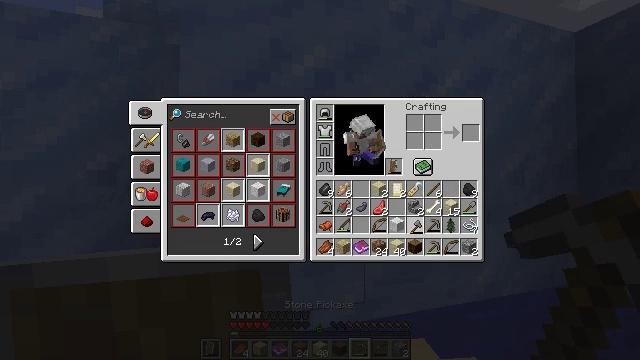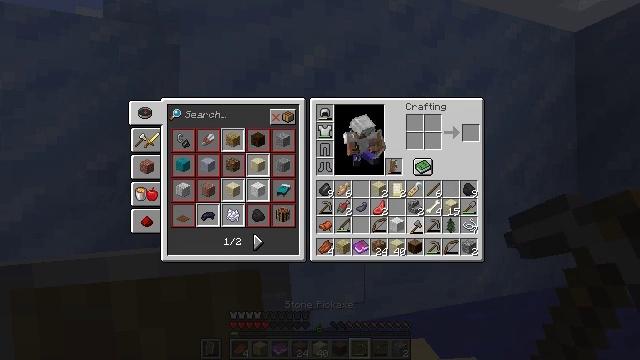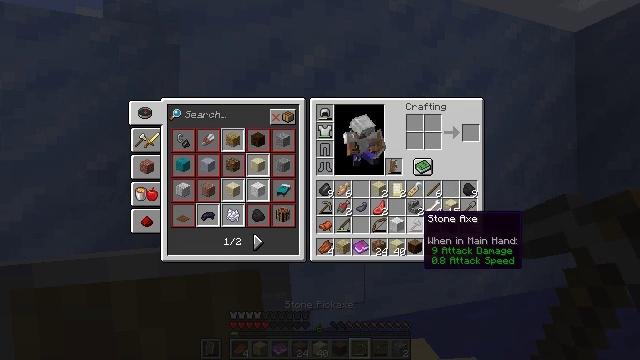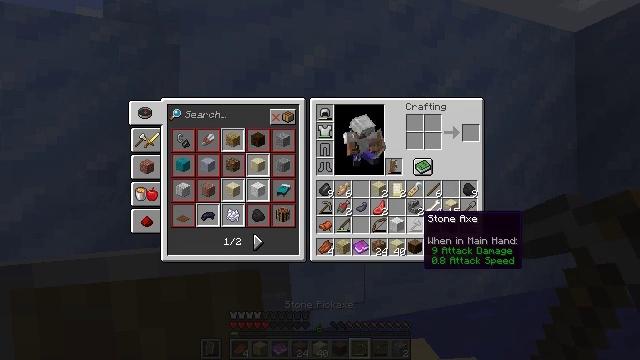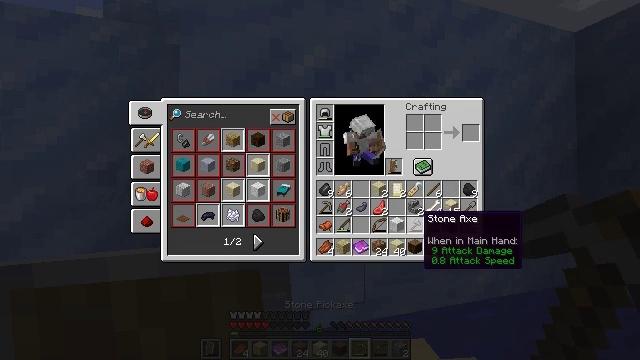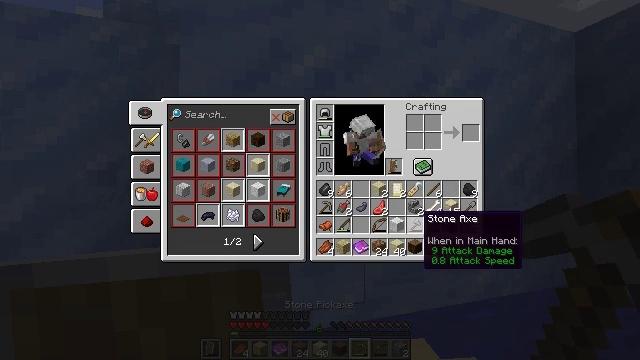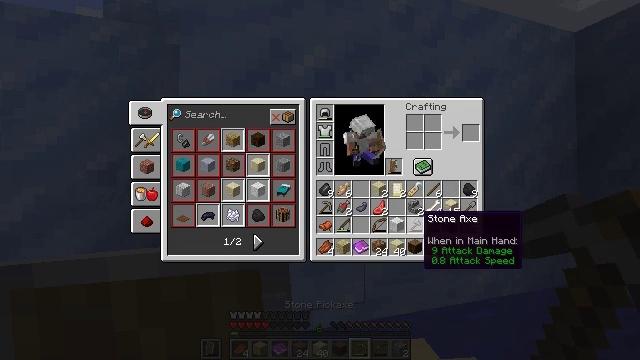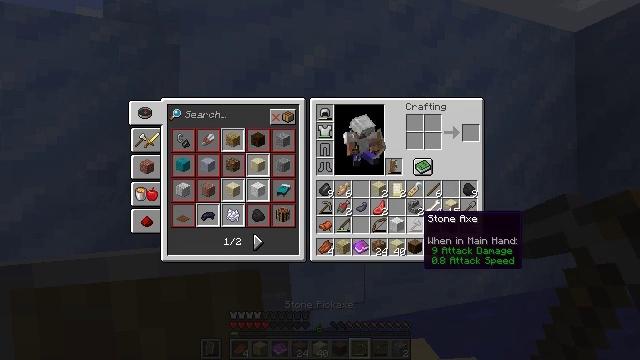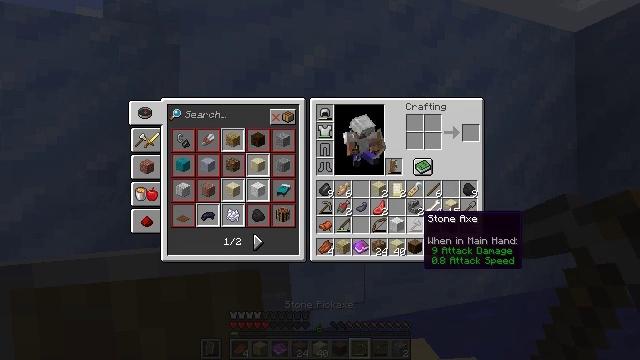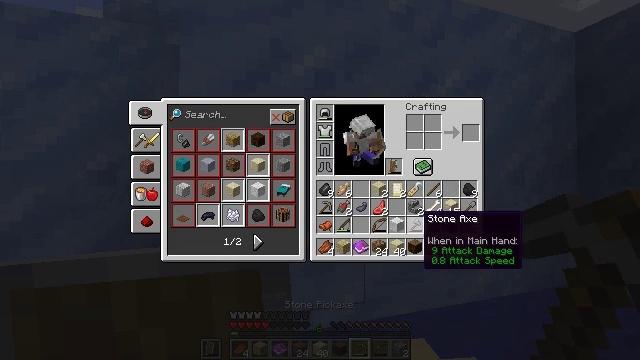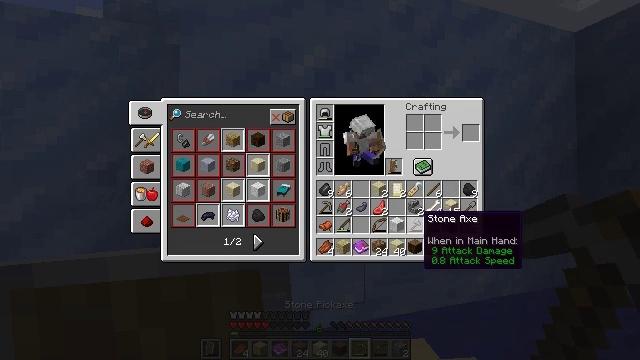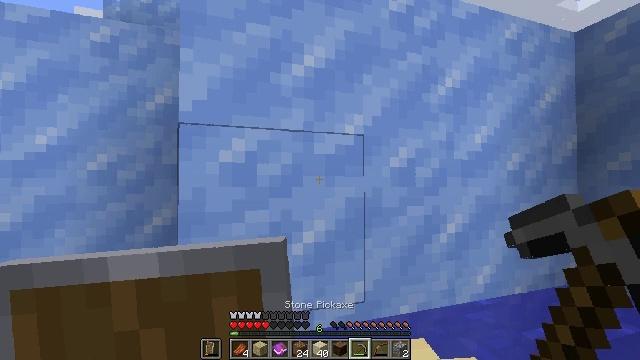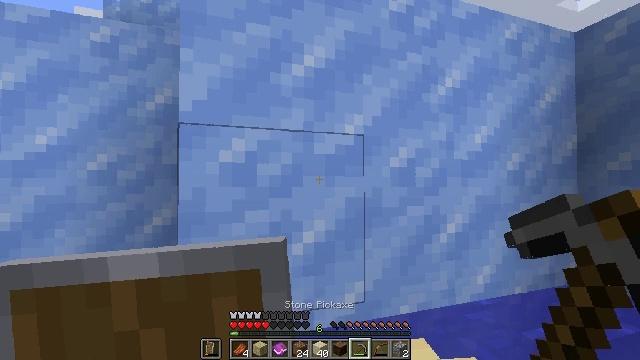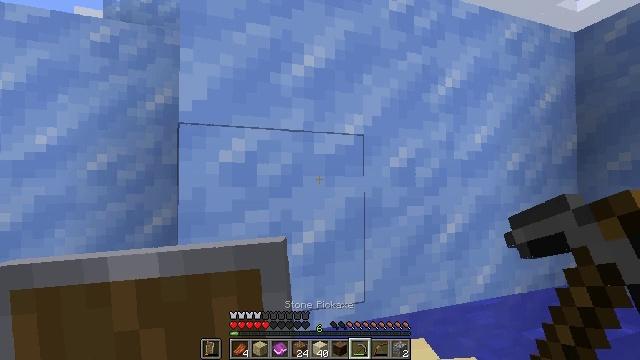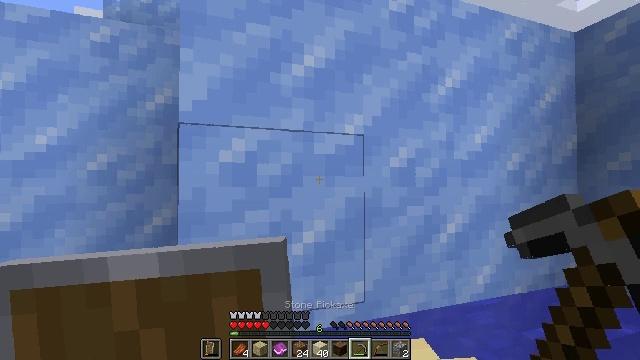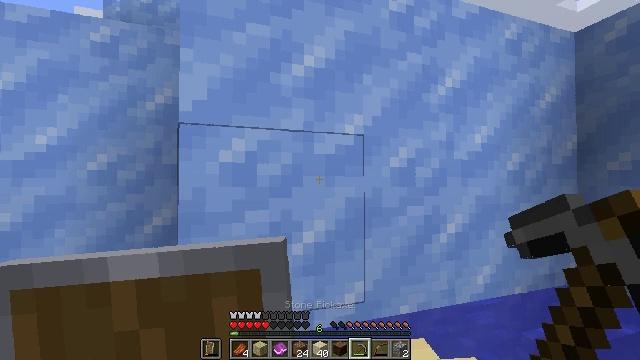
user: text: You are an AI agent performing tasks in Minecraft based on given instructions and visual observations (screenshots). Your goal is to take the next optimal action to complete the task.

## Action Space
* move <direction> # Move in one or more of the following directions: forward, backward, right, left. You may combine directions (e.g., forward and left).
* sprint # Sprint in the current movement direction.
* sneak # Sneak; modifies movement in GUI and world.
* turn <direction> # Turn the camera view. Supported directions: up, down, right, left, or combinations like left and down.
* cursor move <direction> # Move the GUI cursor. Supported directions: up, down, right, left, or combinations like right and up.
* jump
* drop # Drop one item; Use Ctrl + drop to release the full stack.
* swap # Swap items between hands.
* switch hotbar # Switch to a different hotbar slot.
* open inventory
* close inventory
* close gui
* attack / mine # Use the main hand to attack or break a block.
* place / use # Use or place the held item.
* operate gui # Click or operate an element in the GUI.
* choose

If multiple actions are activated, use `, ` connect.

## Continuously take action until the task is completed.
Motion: motion action
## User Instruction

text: Acquire packed ice by mining.
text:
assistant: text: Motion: operate gui
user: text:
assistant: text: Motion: no_op
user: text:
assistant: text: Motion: no_op
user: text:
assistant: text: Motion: no_op
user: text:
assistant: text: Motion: no_op
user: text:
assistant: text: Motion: no_op
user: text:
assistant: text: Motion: no_op
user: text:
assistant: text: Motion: no_op
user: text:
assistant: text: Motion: no_op
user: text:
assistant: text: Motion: no_op
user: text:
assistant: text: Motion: close inventory
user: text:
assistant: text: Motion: close inventory
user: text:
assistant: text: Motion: close inventory
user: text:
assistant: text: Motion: no_op
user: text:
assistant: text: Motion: no_op
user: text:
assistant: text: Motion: no_op
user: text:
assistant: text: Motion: no_op
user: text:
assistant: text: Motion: no_op
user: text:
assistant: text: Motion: no_op
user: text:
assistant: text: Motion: no_op
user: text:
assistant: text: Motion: no_op
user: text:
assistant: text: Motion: no_op
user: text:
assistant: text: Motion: no_op
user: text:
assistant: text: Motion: no_op
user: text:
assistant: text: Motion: no_op
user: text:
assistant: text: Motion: no_op
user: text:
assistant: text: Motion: no_op
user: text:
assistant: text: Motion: no_op
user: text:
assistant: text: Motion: turn left
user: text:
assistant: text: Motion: turn left and up